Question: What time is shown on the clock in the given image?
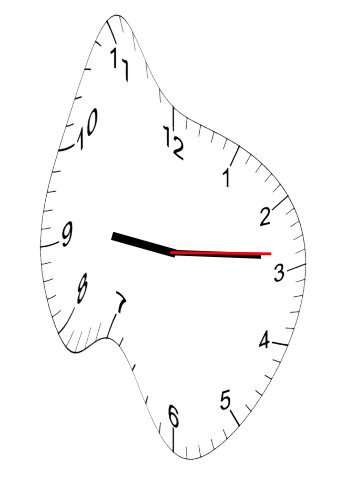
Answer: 09:14:14